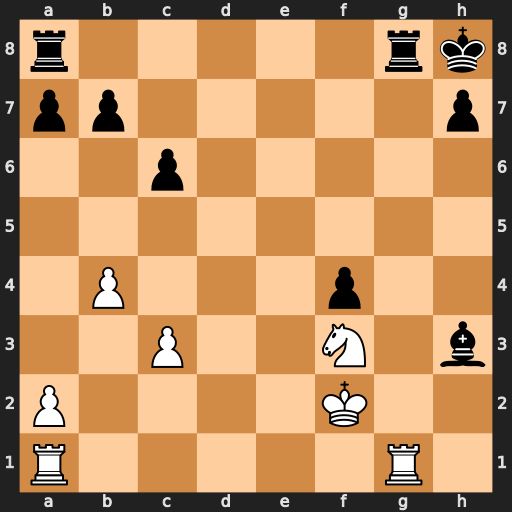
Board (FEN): r5rk/pp5p/2p5/8/1P3p2/2P2N1b/P4K2/R5R1
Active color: w
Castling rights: -
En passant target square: -
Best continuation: Ng5 Rg7 Nxh3